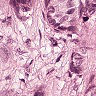
Metastatic tissue present: yes